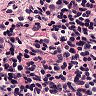
Metastatic tissue present: no